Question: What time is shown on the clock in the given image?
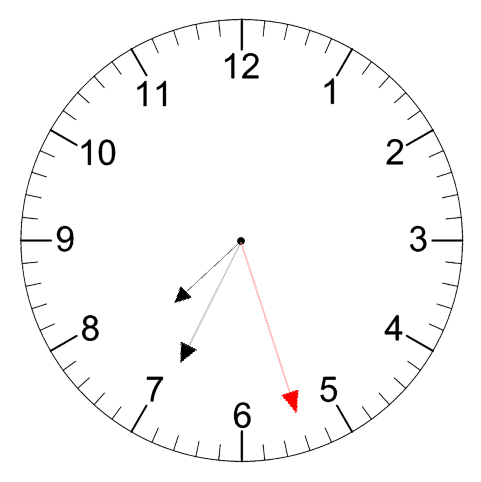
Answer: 07:34:27